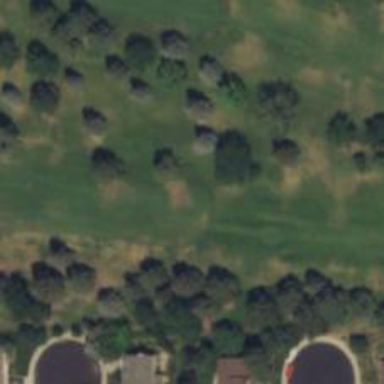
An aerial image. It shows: Golf hole.